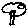
Label: tree